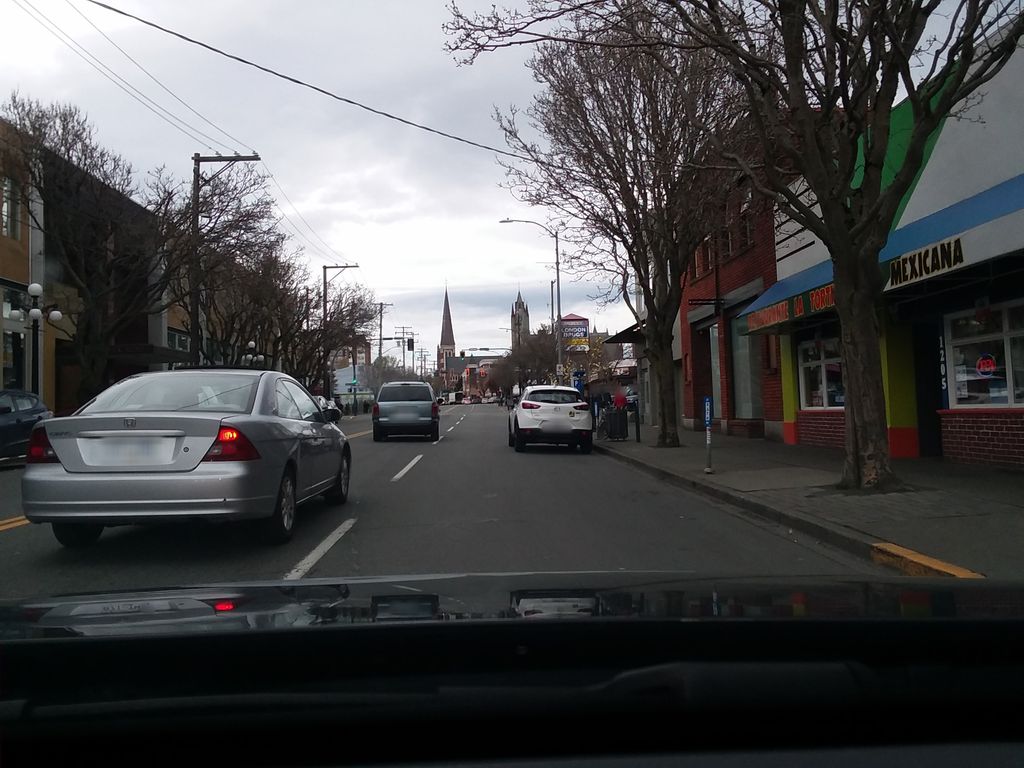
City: victoria